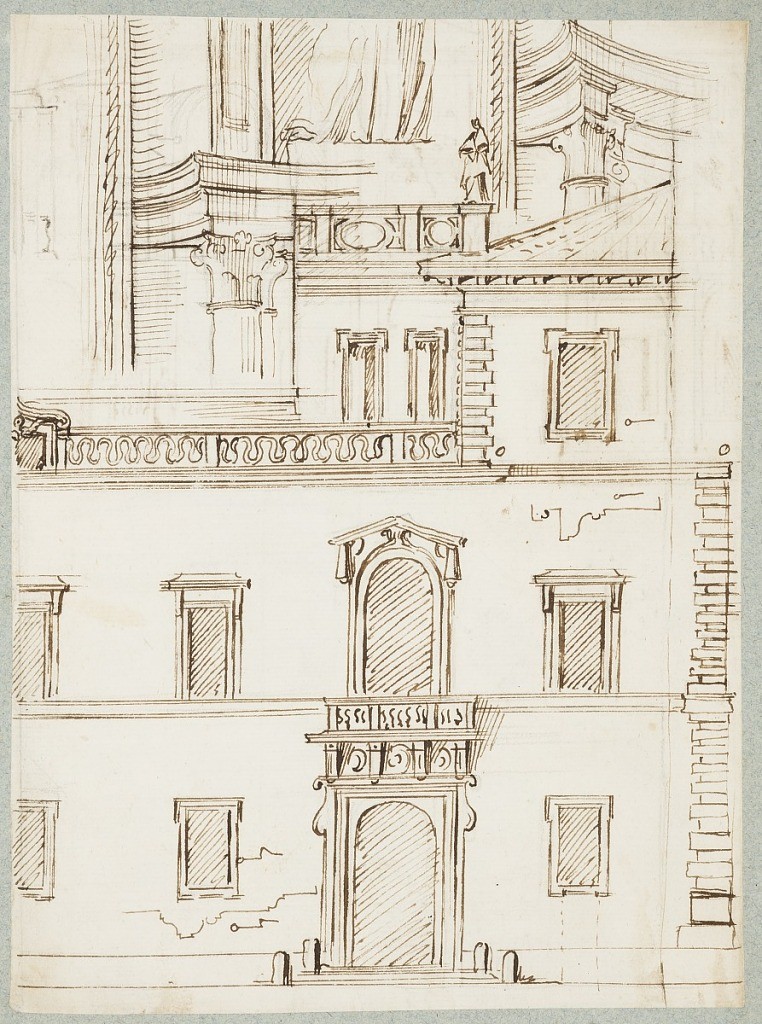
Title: Album page
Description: One sheet of paper drawn on recto and verso, mounted onto an album page with window cutout to see verso